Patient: sex F, age 86
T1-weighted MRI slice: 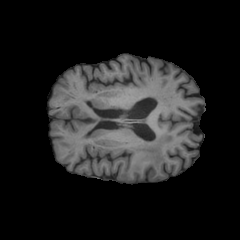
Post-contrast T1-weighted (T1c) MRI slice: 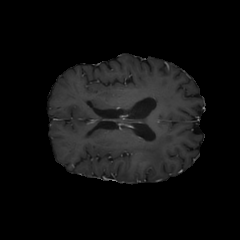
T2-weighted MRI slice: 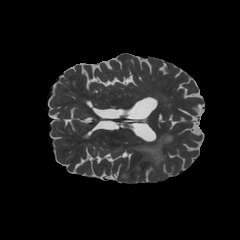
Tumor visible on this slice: yes
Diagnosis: Glioblastoma, IDH-wildtype
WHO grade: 4